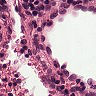
Metastatic tissue present: no